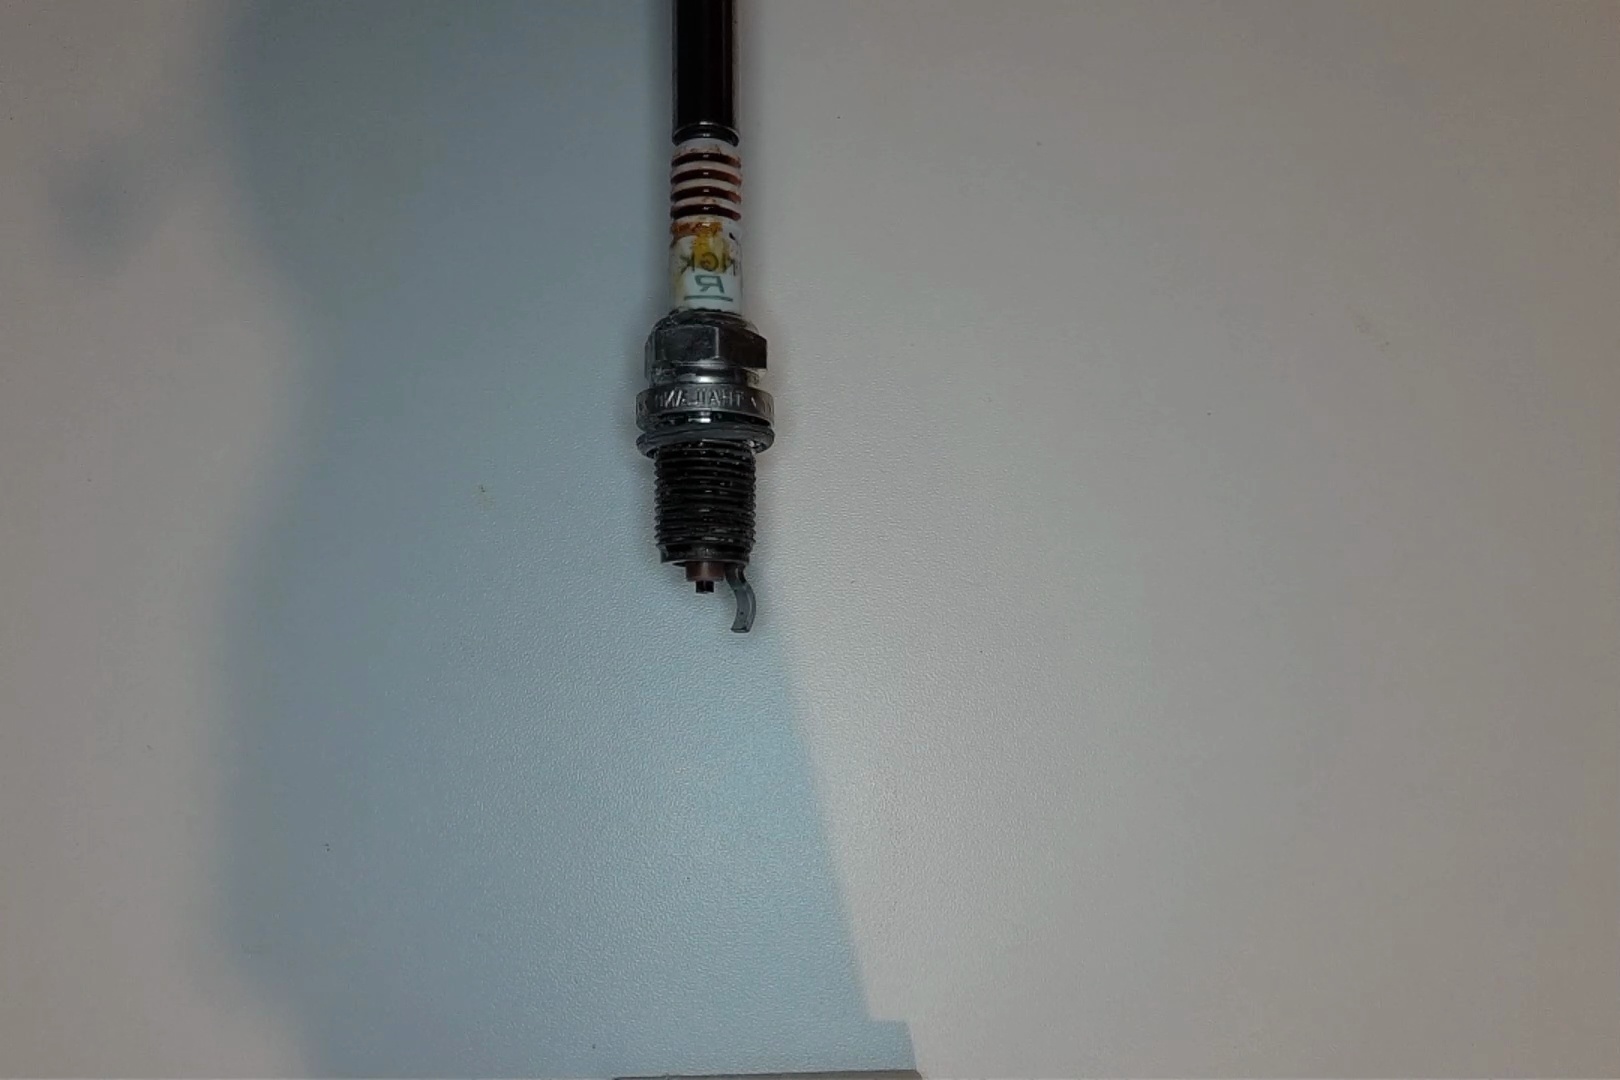
Label: anomaly